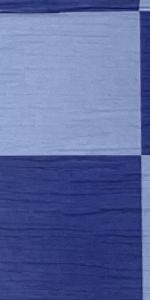
Label: Empty